Question: Is it possible to remove the dotted line surrounding a selected item in a select element?

I have tried to add the 'outline' property in CSS but it did not work, at least not in FF.
'''
<style>
select { outline:none; }
</style>
'''
Before you go ahead and remove the outline, please read this.
<URL>
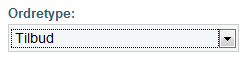
Answer: I found a solution, but it is mother of all hacks, hopefully it will serve as a starting point for other more robust solutions. The downside (too big in my opinion) is that any browser that doesn't support 'text-shadow' but supports 'rgba' (IE 9) won't render the text unless you use a library such as Modernizr (not tested, just a theory).
Firefox uses the text color to determine the color of the dotted border. So say if you do...
'''
select {
color: rgba(0,0,0,0);
}
'''
Firefox will render the dotted border transparent. But of course your text will be transparent too! So we must somehow display the text. 'text-shadow' comes to the rescue:
'''
select {
color: rgba(0,0,0,0);
text-shadow: 0 0 0 #000;
}
'''
We put a text shadow with no offset and no blur, so that replaces the text. Of course older browser don't understand anything of this, so we must provide a fallback for the color:
'''
select {
color: #000;
color: rgba(0,0,0,0);
text-shadow: 0 0 0 #000;
}
'''
This is when IE9 comes into play: it supports 'rgba' but not text-shadow, so you will get an apparently empty select box. Get your version of Modernizr with 'text-shadow' detection and do...
'''
.no-textshadow select {
color: #000;
}
'''
Enjoy.